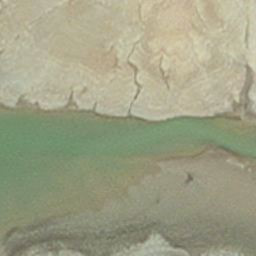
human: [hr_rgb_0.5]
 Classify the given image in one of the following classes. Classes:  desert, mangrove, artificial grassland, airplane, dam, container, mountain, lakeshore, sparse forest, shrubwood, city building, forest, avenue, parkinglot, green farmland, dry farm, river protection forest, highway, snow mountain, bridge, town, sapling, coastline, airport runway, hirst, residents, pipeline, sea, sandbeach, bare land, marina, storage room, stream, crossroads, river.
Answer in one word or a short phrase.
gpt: hirst